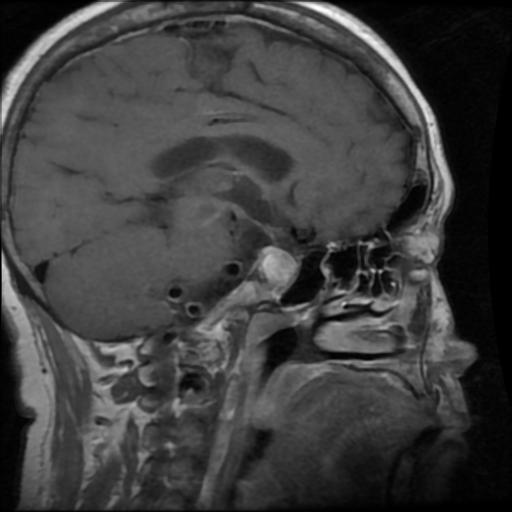
Label: pituitary